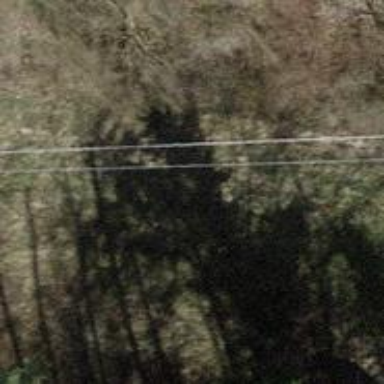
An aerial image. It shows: Power pole.